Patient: sex M, age 45
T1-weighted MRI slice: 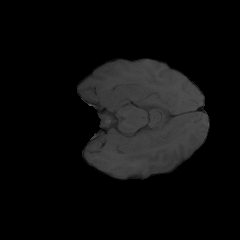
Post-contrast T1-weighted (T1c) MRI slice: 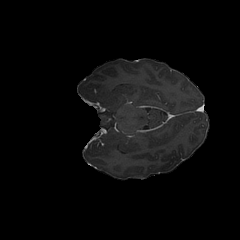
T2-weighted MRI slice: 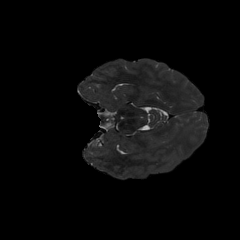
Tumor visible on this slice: no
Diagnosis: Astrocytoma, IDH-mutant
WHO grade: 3